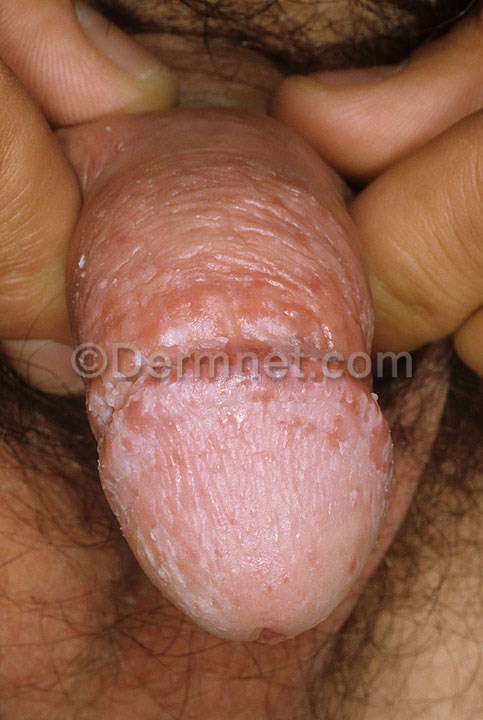
Disease: Tinea Ringworm Candidiasis and other Fungal Infections